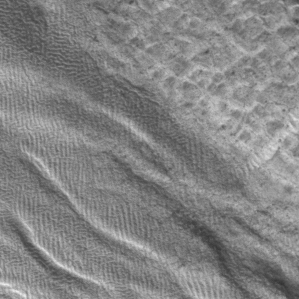
Label: frost